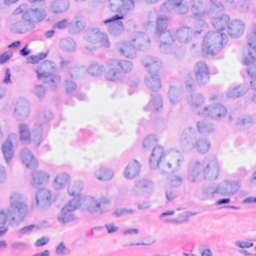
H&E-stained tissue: Breast